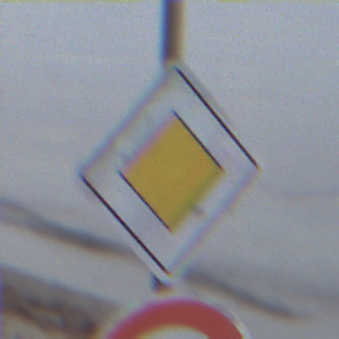
Verkehrszeichen: Vorfahrtsstrasse
Zusatzzeichen unten: Geschwindigkeit100
Umgebung: Outdoor, Nature
Tageszeit: MorningAfternoon
Wetter: Overcast
Licht: Natural
Jahreszeit: NotSpecified
Kontrast: LowContrast